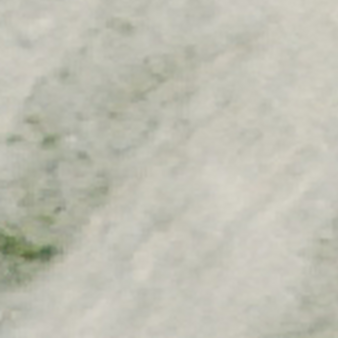
Label: other